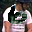
Label: 6